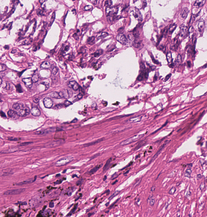
Tumor epithelial tissue: yes
Tumor-associated stroma tissue: yes
Normal tissue: no